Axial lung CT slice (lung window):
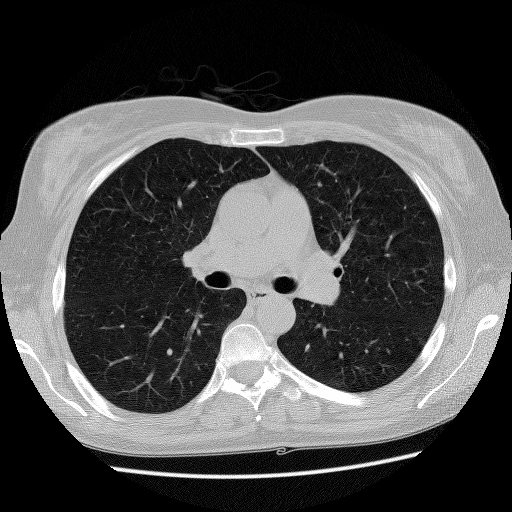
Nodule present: no